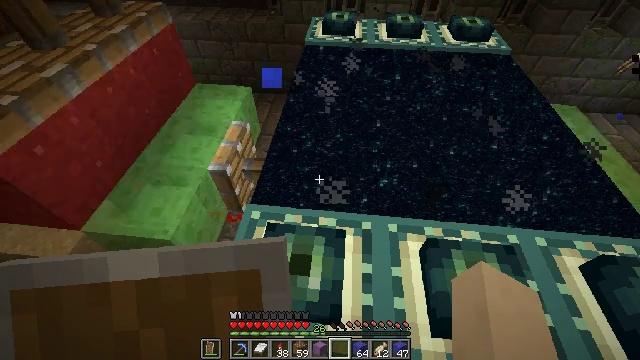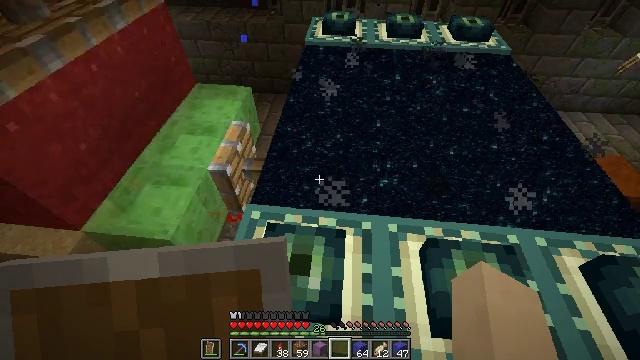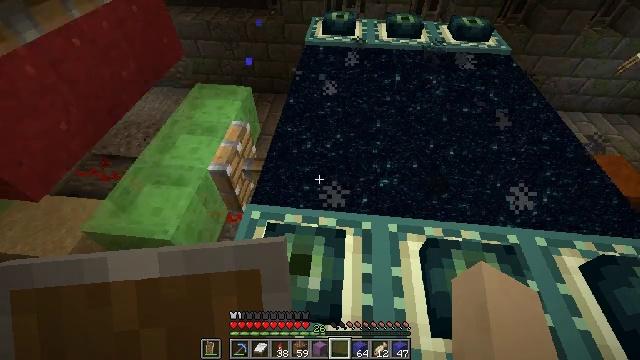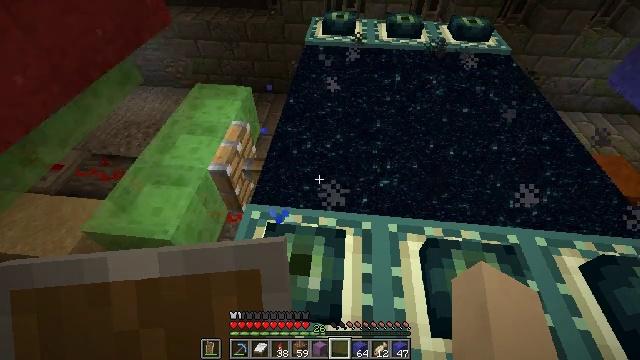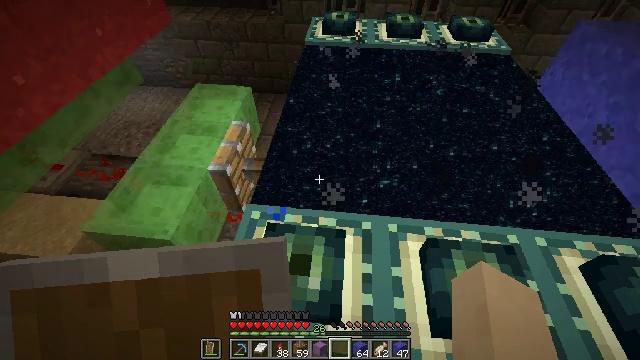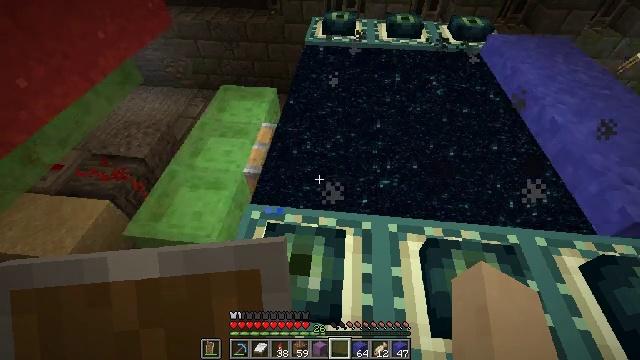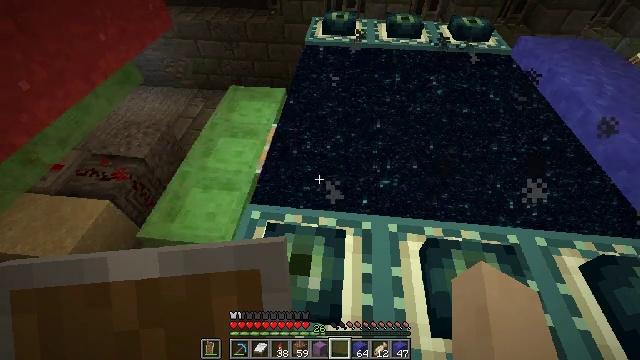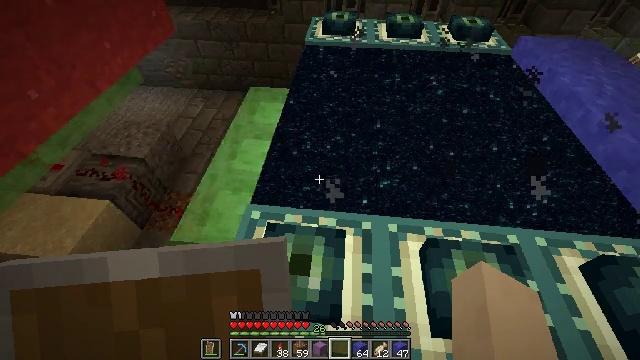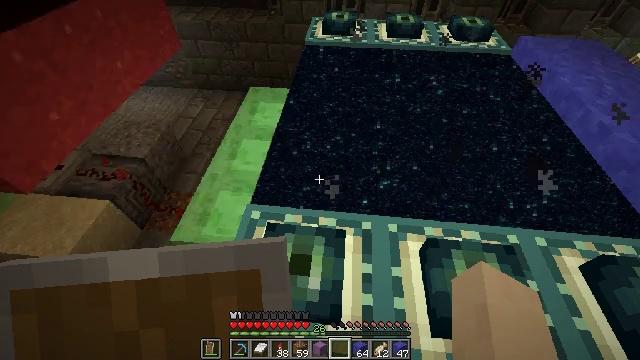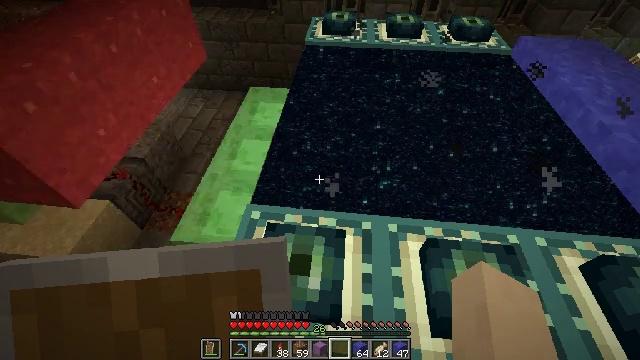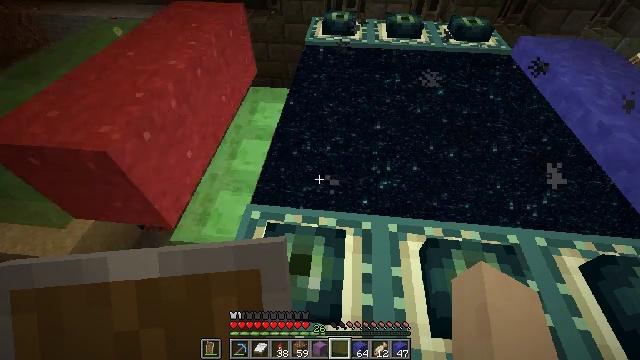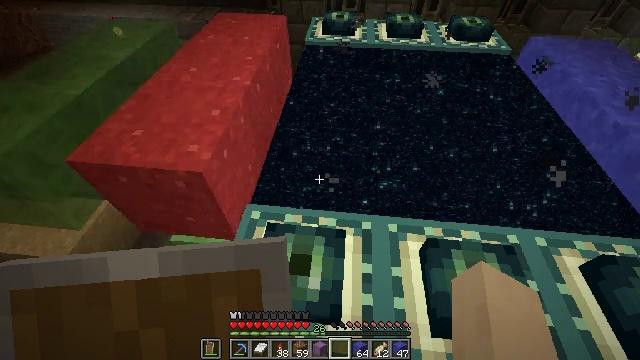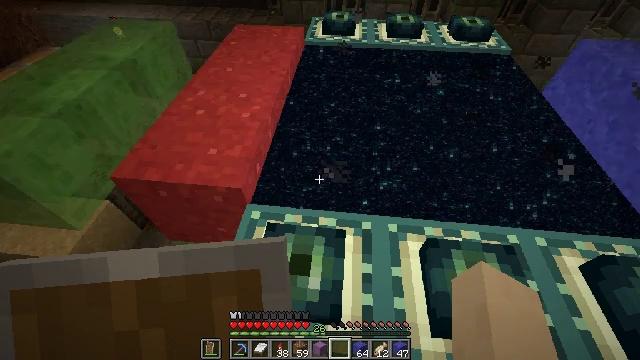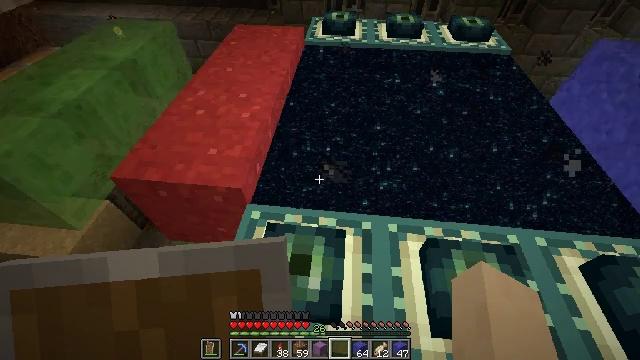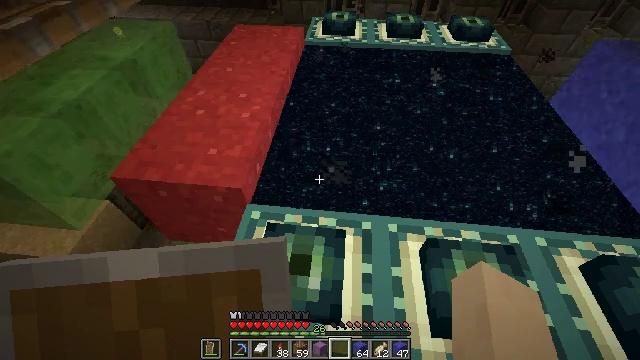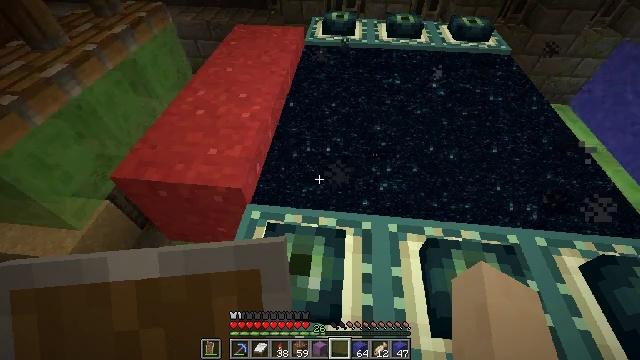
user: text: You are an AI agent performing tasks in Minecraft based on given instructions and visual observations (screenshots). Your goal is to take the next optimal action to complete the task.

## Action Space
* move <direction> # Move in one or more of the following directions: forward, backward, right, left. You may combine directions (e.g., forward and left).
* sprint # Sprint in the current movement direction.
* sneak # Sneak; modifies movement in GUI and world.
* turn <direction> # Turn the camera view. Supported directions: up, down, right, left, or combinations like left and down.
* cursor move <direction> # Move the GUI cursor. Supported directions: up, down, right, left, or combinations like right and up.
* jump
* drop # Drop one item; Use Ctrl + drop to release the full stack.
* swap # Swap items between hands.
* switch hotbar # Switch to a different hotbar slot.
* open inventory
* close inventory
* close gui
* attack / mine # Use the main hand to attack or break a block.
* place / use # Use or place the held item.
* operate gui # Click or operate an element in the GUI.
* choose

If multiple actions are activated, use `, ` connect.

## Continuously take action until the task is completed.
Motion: motion action
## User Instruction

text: Collect red concrete powder from the ground.
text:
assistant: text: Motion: no_op
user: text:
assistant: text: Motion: no_op
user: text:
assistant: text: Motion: no_op
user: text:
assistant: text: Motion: no_op
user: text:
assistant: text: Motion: no_op
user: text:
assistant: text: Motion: no_op
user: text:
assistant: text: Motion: no_op
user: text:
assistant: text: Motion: no_op
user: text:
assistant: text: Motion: no_op
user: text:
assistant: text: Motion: no_op
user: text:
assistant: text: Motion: no_op
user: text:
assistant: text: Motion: no_op
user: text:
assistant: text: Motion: no_op
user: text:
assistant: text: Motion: no_op
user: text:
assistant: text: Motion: no_op
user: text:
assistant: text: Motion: no_op
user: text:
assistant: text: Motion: no_op
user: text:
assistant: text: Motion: no_op
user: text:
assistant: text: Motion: no_op
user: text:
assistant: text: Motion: no_op
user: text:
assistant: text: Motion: no_op
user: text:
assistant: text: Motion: no_op
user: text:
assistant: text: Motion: no_op
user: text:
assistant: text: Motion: no_op
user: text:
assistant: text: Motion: no_op
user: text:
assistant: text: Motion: no_op
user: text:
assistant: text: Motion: no_op
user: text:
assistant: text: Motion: no_op
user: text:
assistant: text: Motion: no_op
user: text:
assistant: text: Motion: no_op